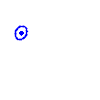
Particle: proton